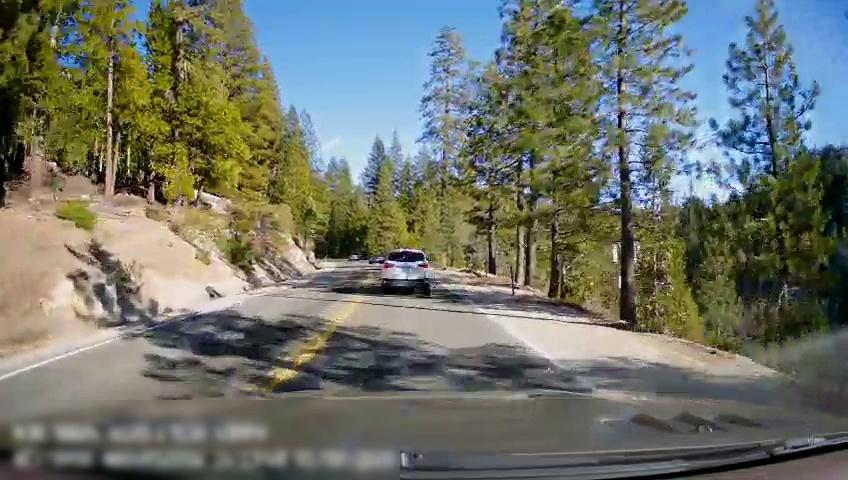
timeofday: Day
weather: Sunny
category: Drivable Space
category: Vehicles | Car
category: Vehicles | SUV
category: Lanes | Current Lane
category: Lanes | Alternate Lane
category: Lanes | Opposite Lane